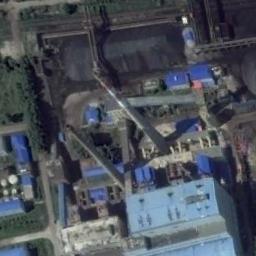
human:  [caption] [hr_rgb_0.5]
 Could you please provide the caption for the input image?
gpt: There are many buildings next to the thermal power station .

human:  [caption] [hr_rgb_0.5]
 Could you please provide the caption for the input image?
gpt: The thermal power station is next to some buildings and trees .

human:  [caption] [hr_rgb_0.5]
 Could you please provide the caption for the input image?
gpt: There are seven thermal power stations here, two of which are thinner and taller than others .

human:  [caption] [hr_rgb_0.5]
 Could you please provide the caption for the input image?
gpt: In the thermal power station there are neatly planned plants and equipment, two chimneys, and a coal yard next to it .

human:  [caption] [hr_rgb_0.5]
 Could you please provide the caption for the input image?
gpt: There are some blue buildings and two chimneys on the thermal power station .